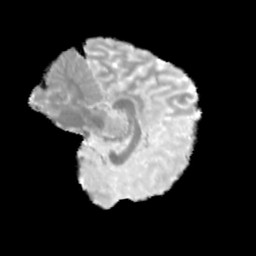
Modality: MD
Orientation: sagittal
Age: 23
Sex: female
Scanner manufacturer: siemens
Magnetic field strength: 3 T
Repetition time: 3.23 s
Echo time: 0.0892 s